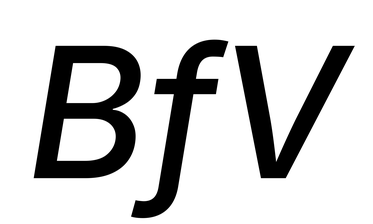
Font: Inter-Italic_Medium_Italic